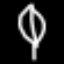
Label: leaf